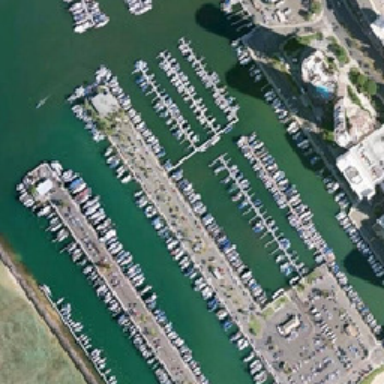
The boat stopped compact at some port near some skyscrapers .